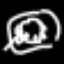
Label: frog